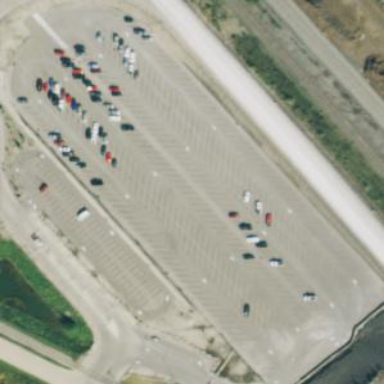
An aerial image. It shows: Parking area with surface.